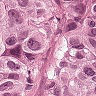
Metastatic tissue present: yes